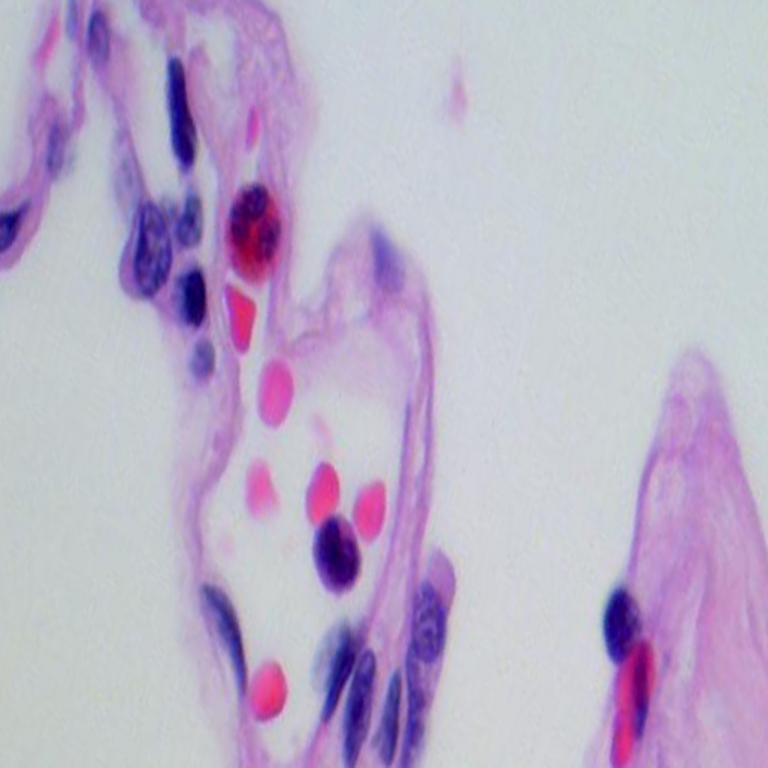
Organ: lung
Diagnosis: benign